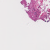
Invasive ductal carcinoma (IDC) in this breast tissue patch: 0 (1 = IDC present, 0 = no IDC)